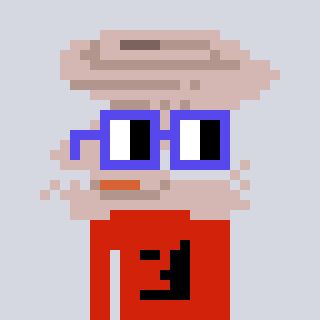
a pixel art character with square blue glasses, a tornado-shaped head and a red-colored body on a cool background